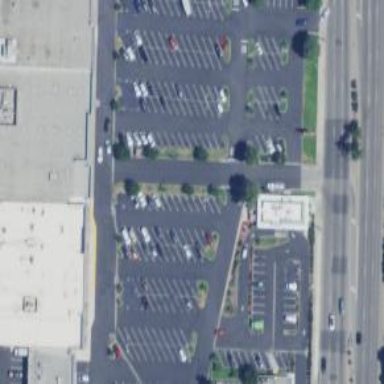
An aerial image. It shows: Parking area with surface.